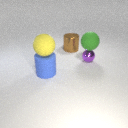
large brown metal cylinder behind large blue rubber cylinder